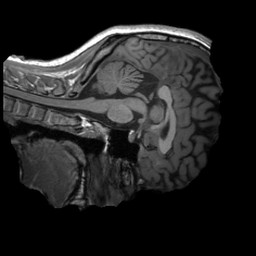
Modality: T1w
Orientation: sagittal
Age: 24
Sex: female
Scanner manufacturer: siemens
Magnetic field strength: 3 T
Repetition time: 2.3 s
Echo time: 0.00232 s